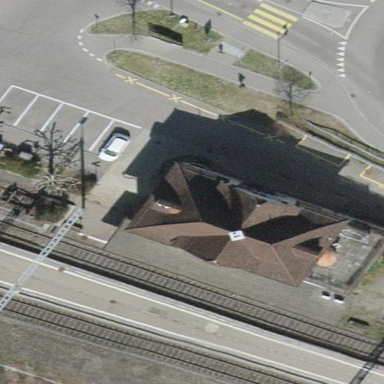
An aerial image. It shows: Train station building.